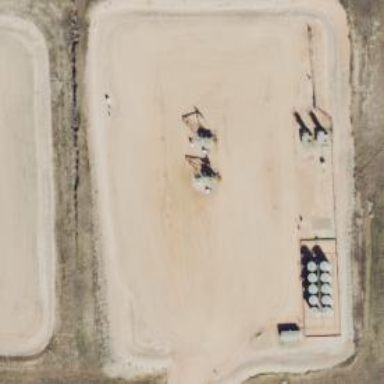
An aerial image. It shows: Petroleum well that is man-made.